Chest X-ray:
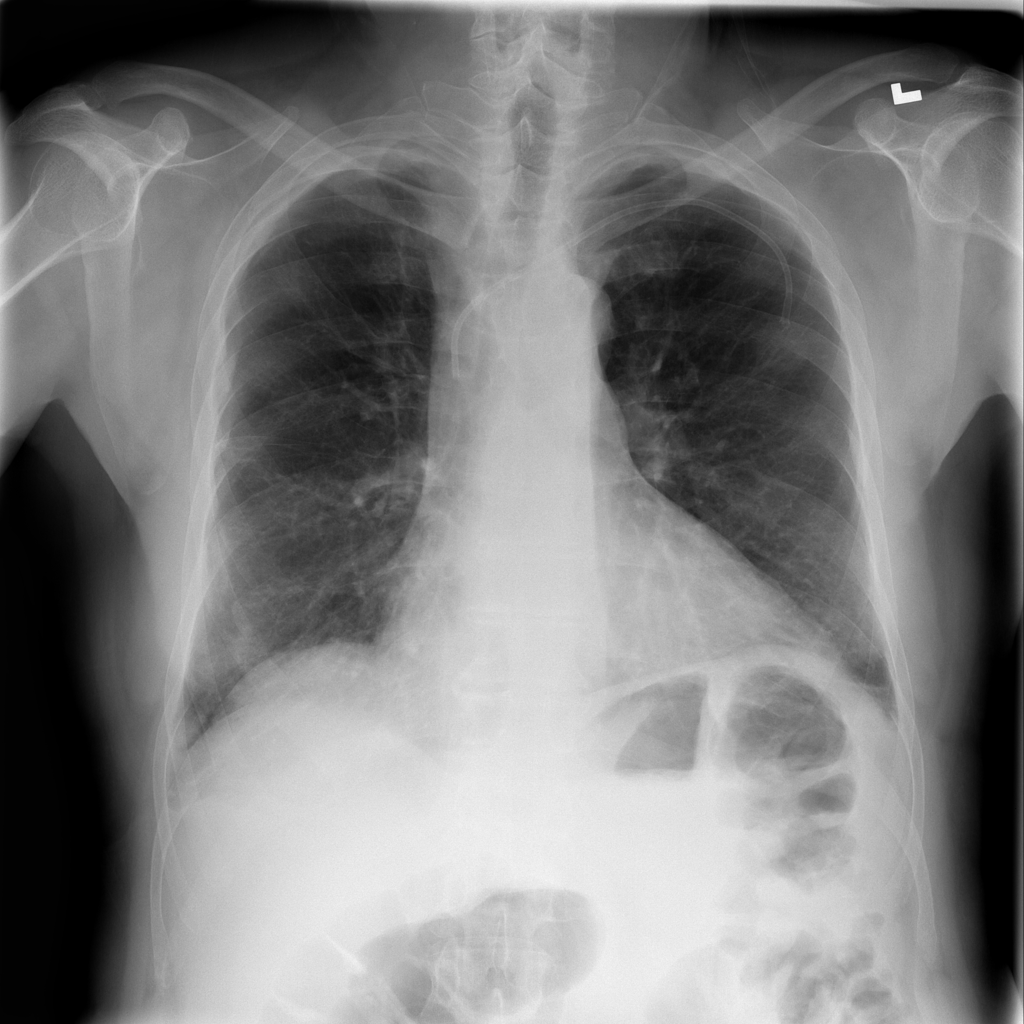
Findings: Pleural Thickening
No abnormal finding: no